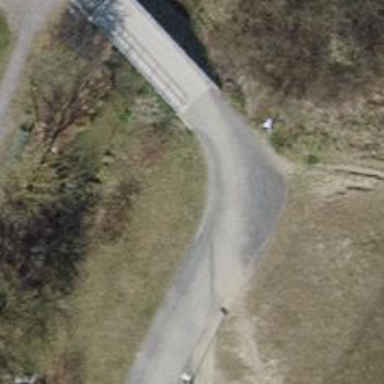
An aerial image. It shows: Path surfaced with fine gravel.